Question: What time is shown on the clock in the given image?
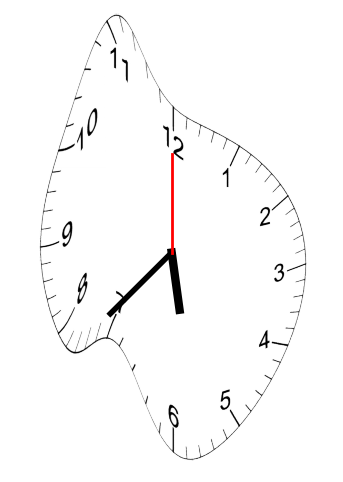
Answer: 05:37:00